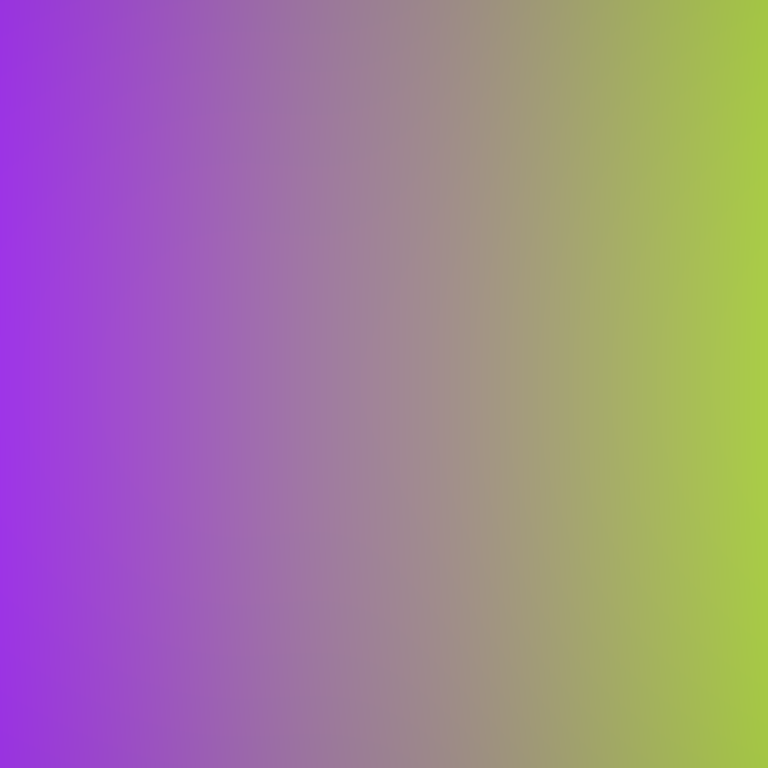
Abstract light effect, smooth gradient from violet to lime green, calm atmosphere, soft blend, no room, no furniture, no objects.